Question: Is it possible to have a tabbed layout in content page using the JQuery UI ?
I have tabbed layout in master page and when i am trying to add another tabbed layout in content page, JQuery is being ignored.
Or how can I use Jquery UI on content page? Assume that I have button on content page and want to have a UI effect from css file. Is that possible? Can someone give me sample example for the same?
Any help is really appreciated.
here is the master page code for the same where it works fine.
Header section contains the link to Jquery file.
'''
<link href="css/jquery-ui.css" rel="stylesheet" />
<style>
.ui-tabs-vertical { width: 55em; }
.ui-tabs-vertical .ui-tabs-nav { padding: .2em .1em .2em .2em; float: left; width: 8em; }
.ui-tabs-vertical .ui-tabs-nav li { width: 8em; border-bottom-width: 1px !important; border-right-width: 0 !important; margin: 0 -1px .2em 0; }
.ui-tabs-vertical .ui-tabs-nav li a { width:6em ; border:none}
.ui-tabs-vertical .ui-tabs-nav li.ui-tabs-active { padding-bottom: 0; padding-right: .1em; border:none; display:block }
.ui-tabs-vertical .ui-tabs-panel { padding: 1em; float: right; width: 40em;}
</style>
<asp:ContentPlaceHolder ID="head" runat="server">
</asp:ContentPlaceHolder>
'''
'''
<div id="tabs">
<ul>
<li><a href="#tabs-1">First Tab</a></li>
<li><a href="#tabs-2">Second</a></li>
<li><a href="#tabs-3">Third</a></li>
</ul>
<div id="tabs-1">Data from Tab1</div>
<div id="tabs-2">Data from Tab2</div>
<div id="tabs-3">Data from Tab3</div>
</div>
<div>
<asp:ContentPlaceHolder ID="ContentPlaceHolder1" runat="server">
</asp:ContentPlaceHolder>
</div>
</form>
<script type="text/javascript" src="external/jquery/jquery.js"></script>
<script type="text/javascript" src="js/jquery-ui.js"></script>
<script>
$(document).ready(function () {
//alert("Hi from JS");
});
$("#tabs").tabs().addClass("ui-tabs-vertical ui-helper-clearfix");
$("#tabs li").removeClass("ui-corner-top").addClass("ui-corner-left");
</script>
'''
Now here is my content page.
'''
<asp:Content ID="Content1" ContentPlaceHolderID="head" runat="server">
</asp:Content>
<asp:Content ID="Content2" ContentPlaceHolderID="ContentPlaceHolder1" runat="server">
<link href="css/jquery-ui.css" type="text/css" rel="stylesheet" />
<style>
</style>
<div id="tabs">
<ul>
<li><a href="#tabs-4">First Tab</a></li>
<li><a href="#tabs-5">Second</a></li>
<li><a href="#tabs-6">Third</a></li>
</ul>
<div id="tabs-4">Data from contentPg Tab1</div>
<div id="tabs-5">Data from contentPg Tab2</div>
<div id="tabs-6">Data from contentPg Tab3</div>
</div>
<script type="text/javascript" src="external/jquery/jquery.js"></script>
<script type="text/javascript" src="js/jquery-ui.js"></script>
<script>
$(document).ready(function () {
//alert("Hi from JS");
});
$("#tabs").tabs().addClass("ui-tabs-vertical ui-helper-clearfix");
$("#tabs li").removeClass("ui-corner-top").addClass("ui-corner-left");
</script>
<asp:Button ID="btn1" runat="server" OnClick="Button1_Click" style="height: 26px" Text="Button" />
</asp:Content>
'''
Here is the output I am getting on a webpage.

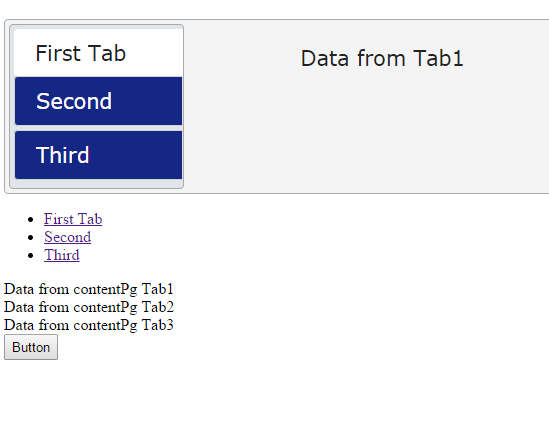
Answer: Thats because you have an id in the master page called "tabs" and that same id is used in the content pages (you have "tabs") there also. Id's must be unique.
I would suggest switching to using a classes; class="tabs" rather than than the id then your code can switch to using
'''
$(".tabs").tabs().addClass("ui-tabs-vertical ui-helper-clearfix");
'''
and it will apply to all tabs (including those in content pages)